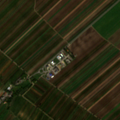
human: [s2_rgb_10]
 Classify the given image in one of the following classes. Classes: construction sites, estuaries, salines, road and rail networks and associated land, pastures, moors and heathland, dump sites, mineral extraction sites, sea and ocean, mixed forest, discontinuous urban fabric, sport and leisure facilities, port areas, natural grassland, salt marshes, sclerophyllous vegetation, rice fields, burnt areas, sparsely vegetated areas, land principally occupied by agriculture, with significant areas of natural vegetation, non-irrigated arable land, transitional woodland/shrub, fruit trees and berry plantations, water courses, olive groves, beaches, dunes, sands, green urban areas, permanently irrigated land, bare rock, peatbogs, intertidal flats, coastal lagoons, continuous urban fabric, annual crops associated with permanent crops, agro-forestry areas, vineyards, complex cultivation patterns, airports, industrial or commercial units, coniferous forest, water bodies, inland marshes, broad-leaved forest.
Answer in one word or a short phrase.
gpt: discontinuous urban fabric, non-irrigated arable land, vineyards